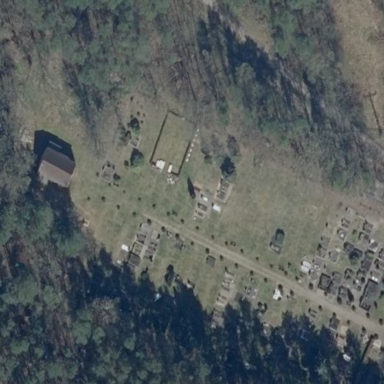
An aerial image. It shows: Graveyard.